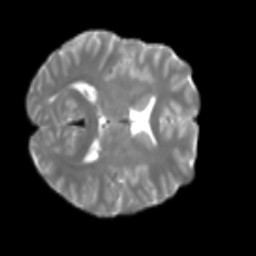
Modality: T2w
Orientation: axial
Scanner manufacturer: siemens
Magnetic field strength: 3 T
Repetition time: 4 s
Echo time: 0.0594 s